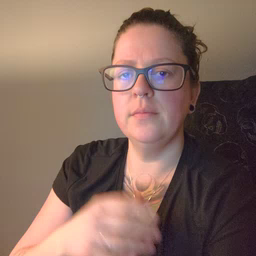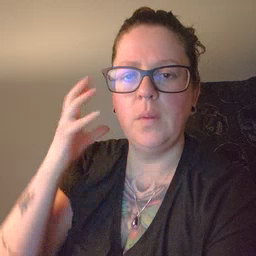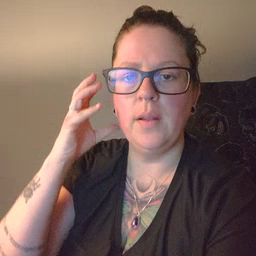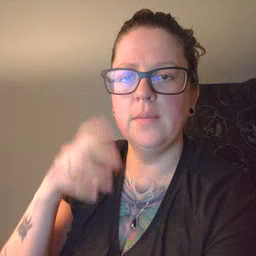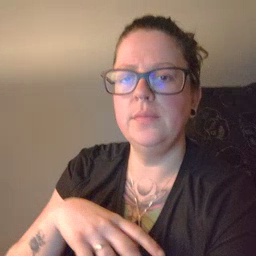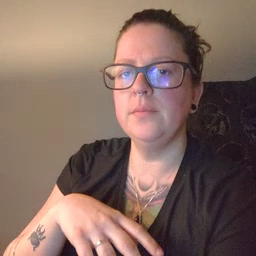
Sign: radio